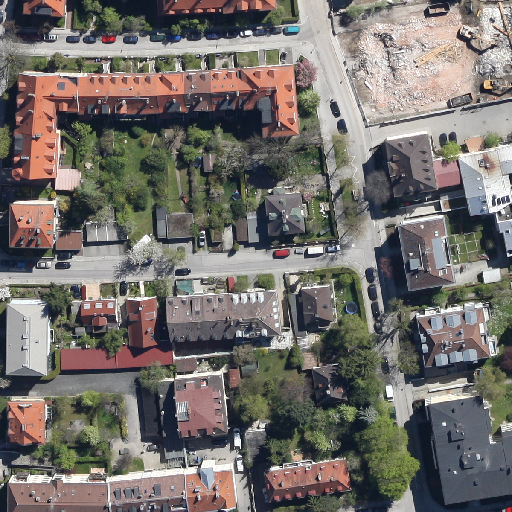
Referring expression: sidewalk along with tree